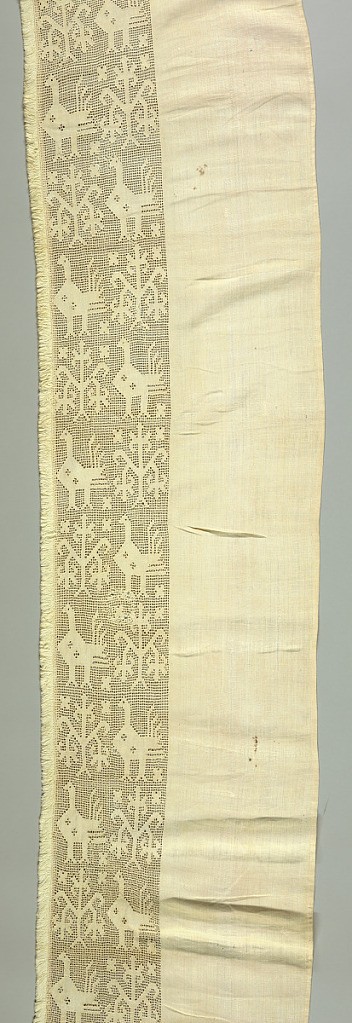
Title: Panel
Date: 17th century
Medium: linen Technique: withdrawn element work
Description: Panel edged on one side with a border showing a design of birds and flowers.